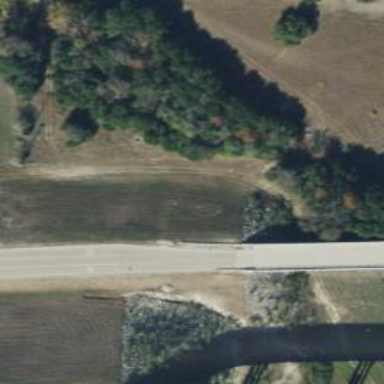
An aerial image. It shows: Trunk link highway passing over bridge.